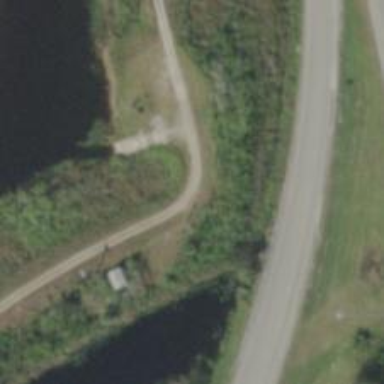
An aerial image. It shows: Track road with embankment.